Question: I have deployed a django(1.7) project in pythonanywhere and its link is- <URL> I guess there is the problem with static file linking and bootstrap.Plz anybody help me to sort out the problem also tell me whole procedure to link any static file and bootstrap in a django project.
My project structure is -
'''
home
-DrChitraDhawle
-website
-webpage
-static
-css
-images
-templates
-website
-settings.py
'''
settings.py file is -
'''
STATIC_ROOT = "/home/DrChitraDhawle/website/webpage/static"
STATIC_URL = '/static/'
STATICFILES_DIR = (
('assets', '/home/DrChitraDhawle/website/webpage'),
)
#
#STATICFILES_DIR = [os.path.join(BASE_DIR, '')]
'''
> Link of static file set in web tab is -

> And i have used it in my program as -
'''
{% load staticfiles %}
<link rel="stylesheet" type="text/css" href="{% static 'webpage/bootstrap.min.css' %}" />
<link rel="stylesheet" type="text/css" href="{% static 'webpage/style.css' %}" />
<!DOCTYPE html>
<html lang="en">
<head>
<title>Dr.Chitra Webpage</title>
.
.
.
'''
> error log on python anywhere is -
'''
2015-03-08 16:09:52,766 :django.core.exceptions.ImproperlyConfigured: The SECRET_KEY setting must not be empty.
2015-03-08 16:09:53,926 :Traceback (most recent call last):
2015-03-08 16:09:53,926 : File "/bin/user_wsgi_wrapper.py", line 130, in __call__
2015-03-08 16:09:53,926 : self.error_log_file.logger.exception("Error running WSGI application")
2015-03-08 16:09:53,926 : File "/usr/lib/python2.7/logging/__init__.py", line 1185, in exception
2015-03-08 16:09:53,926 : self.error(msg, *args, **kwargs)
2015-03-08 16:09:53,927 : File "/usr/lib/python2.7/logging/__init__.py", line 1178, in error
2015-03-08 16:09:53,927 : self._log(ERROR, msg, args, **kwargs)
2015-03-08 16:09:53,927 : File "/usr/lib/python2.7/logging/__init__.py", line 1270, in _log
2015-03-08 16:09:53,928 : record = self.makeRecord(self.name, level, fn, lno, msg, args, exc_info, func, extra)
2015-03-08 16:09:53,928 : File "/usr/lib/python2.7/logging/__init__.py", line 1244, in makeRecord
2015-03-08 16:09:53,928 : rv = LogRecord(name, level, fn, lno, msg, args, exc_info, func)
2015-03-08 16:09:53,928 : File "/usr/lib/python2.7/logging/__init__.py", line 284, in __init__
2015-03-08 16:09:53,928 : self.threadName = threading.current_thread().name
2015-03-08 16:09:53,928 : File "/usr/lib/python2.7/threading.py", line 1160, in currentThread
2015-03-08 16:09:53,929 : return _active[_get_ident()]
2015-03-08 16:09:53,929 : File "/bin/user_wsgi_wrapper.py", line 122, in __call__
2015-03-08 16:09:53,929 : app_iterator = self.app(environ, start_response)
2015-03-08 16:09:53,929 : File "/bin/user_wsgi_wrapper.py", line 136, in import_error_application
2015-03-08 16:09:53,929 : raise e
2015-03-08 16:09:53,929 :django.core.exceptions.ImproperlyConfigured: The SECRET_KEY setting must not be empty.
'''
> Access log -
'''
78.12.109.13 - - [09/Mar/2015:10:55:39 +0000] "GET /static/webpage/images/chitraMam.jpg HTTP/1.1" <PHONE> "http://drchitradhawle.pythonanywhere.com/" "Mozilla/5.0 (Windows NT 6.3; WOW64) AppleWebKit/537.36 (KHTML, like Gecko) Chrome/41.0.2272.76 Safari/537.36" "78.12.109.13"
78.12.109.13 - - [09/Mar/2015:10:55:40 +0000] "GET /favicon.ico HTTP/1.1" <PHONE> "-" "Mozilla/5.0 (Windows NT 6.3; WOW64) AppleWebKit/537.36 (KHTML, like Gecko) Chrome/41.0.2272.76 Safari/537.36" "78.12.109.13"
78.12.109.13 - - [09/Mar/2015:10:55:43 +0000] "GET /static/webpage/bootstrap.min.css HTTP/1.1" <PHONE> "http://drchitradhawle.pythonanywhere.com/" "Mozilla/5.0 (Windows NT 6.3; WOW64) AppleWebKit/537.36 (KHTML, like Gecko) Chrome/41.0.2272.76 Safari/537.36" "78.12.109.13"
78.12.109.13 - - [09/Mar/2015:10:55:43 +0000] "GET /static/webpage/style.css HTTP/1.1" <PHONE> "http://drchitradhawle.pythonanywhere.com/" "Mozilla/5.0 (Windows NT 6.3; WOW64) AppleWebKit/537.36 (KHTML, like Gecko) Chrome/41.0.2272.76 Safari/537.36" "78.12.109.13"
78.12.109.13 - - [09/Mar/2015:10:55:56 +0000] "GET /static HTTP/1.1" <PHONE> "-" "Mozilla/5.0 (Windows NT 6.3; WOW64) AppleWebKit/537.36 (KHTML, like Gecko) Chrome/41.0.2272.76 Safari/537.36" "78.12.109.13"
78.12.109.13 - - [09/Mar/2015:10:55:58 +0000] "GET /static/ HTTP/1.1" <PHONE> "-" "Mozilla/5.0 (Windows NT 6.3; WOW64) AppleWebKit/537.36 (KHTML, like Gecko) Chrome/41.0.2272.76 Safari/537.36" "78.12.109.13"
78.12.109.13 - - [09/Mar/2015:10:56:03 +0000] "GET /static/webpage/ HTTP/1.1" <PHONE> "-" "Mozilla/5.0 (Windows NT 6.3; WOW64) AppleWebKit/537.36 (KHTML, like Gecko) Chrome/41.0.2272.76 Safari/537.36" "78.12.109.13"
14.139.240.226 - - [09/Mar/2015:11:04:16 +0000] "GET /webpage/research/ HTTP/1.1" <PHONE> "http://drchitradhawle.pythonanywhere.com/" "Mozilla/5.0 (X11; Ubuntu; Linux x86_64; rv:38.0) Gecko/20100101 Firefox/38.0" "14.139.240.226"
14.139.240.226 - - [09/Mar/2015:11:04:17 +0000] "GET /static/webpage/bootstrap.min.css HTTP/1.1" <PHONE> "http://drchitradhawle.pythonanywhere.com/webpage/research/" "Mozilla/5.0 (X11; Ubuntu; Linux x86_64; rv:38.0) Gecko/20100101 Firefox/38.0" "14.139.240.226"
14.139.240.226 - - [09/Mar/2015:11:04:17 +0000] "GET /static/webpage/style.css HTTP/1.1" <PHONE> "http://drchitradhawle.pythonanywhere.com/webpage/research/" "Mozilla/5.0 (X11; Ubuntu; Linux x86_64; rv:38.0) Gecko/20100101 Firefox/38.0" "14.139.240.226"
14.139.240.226 - - [09/Mar/2015:11:04:18 +0000] "GET /static/webpage/style.css HTTP/1.1" <PHONE> "http://drchitradhawle.pythonanywhere.com/webpage/research/" "Mozilla/5.0 (X11; Ubuntu; Linux x86_64; rv:38.0) Gecko/20100101 Firefox/38.0" "14.139.240.226"
14.139.240.226 - - [09/Mar/2015:11:04:18 +0000] "GET /static/webpage/bootstrap.min.css HTTP/1.1" <PHONE> "http://drchitradhawle.pythonanywhere.com/webpage/research/" "Mozilla/5.0 (X11; Ubuntu; Linux x86_64; rv:38.0) Gecko/20100101 Firefox/38.0" "14.139.240.226"
'''
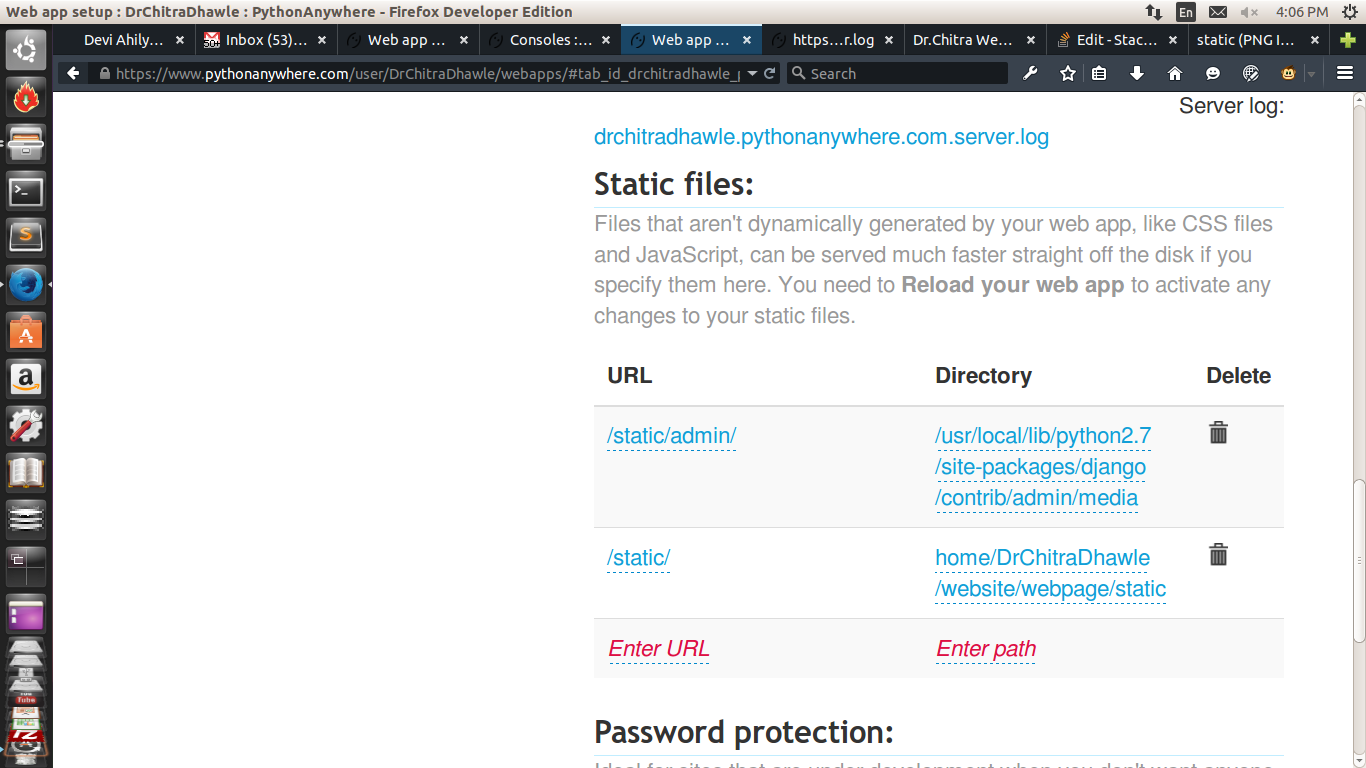
Answer: The reason why your static files don't work is because your static files is set to 'home/DrChitraDhawle/website/webpage/static' in the webtab screenshot. It should be '/home/DrChitraDhawle/website/webpage/static'
The error logs are old (ie. you probably have not generated any new errors since you've last fixed the old ones)